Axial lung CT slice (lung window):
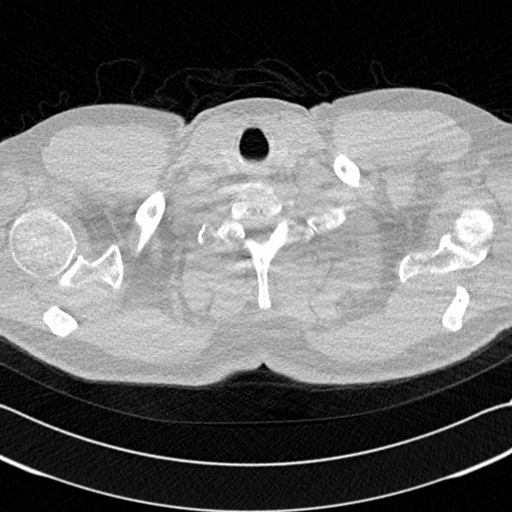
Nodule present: no